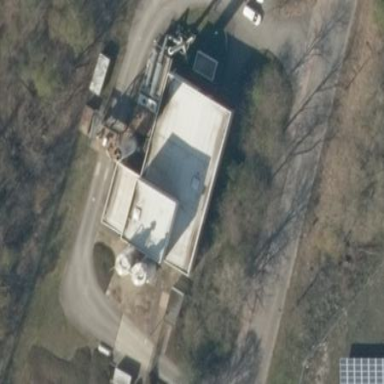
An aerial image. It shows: Building with power generator.